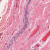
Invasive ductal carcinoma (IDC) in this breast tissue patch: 0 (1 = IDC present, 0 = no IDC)